Question: Here I have used a lineEdit to take the input comma separated value from user.On PushButton clicked it will write to a file().When we click ReadTable pushButton it should fill the second column of table from file. I am trying to read a text file which is comma separated and trying to fill the second column,but currently unable to do.first column is a fixed column which must not be populated from file.
Here is my code which I have tried so far.
'''
void MainWindow::writefile()
{
QString str = ui->lineEdit->text();
QString filename = "data.txt";
QFile file(filename);
file.open(QIODevice::WriteOnly|QIODevice::Text);
QTextStream out(&file);
out<<str<<endl;
file.close();
}
void MainWindow::on_pushButton_3_clicked()
{
readfilefortable();
}
void MainWindow::readfilefortable()
{
QFile file("data.txt");
if (!file.open(QIODevice::ReadOnly | QIODevice::Text))
return;
while (!file.atEnd())
{
QString line = file.readLine();
parseline(line);
}
}
void MainWindow::parseline(QString line)
{
QList< QStringList > list;
list << line.split(",");
ui->tableWidget->setRowCount(list.size());
ui->tableWidget->setColumnCount(2);
ui->tableWidget->setHorizontalHeaderLabels(QString("Field;Value").split(";"));
ui->tableWidget->setSortingEnabled( false );
QString string[5] = { "Sequence" , "Seconds" , "Cost" , "Offer" , "Promotion" };
for( int i = 4 ; i >= 0 ; --i )
{
ui->tableWidget->insertRow( 0 );
ui->tableWidget->setItem( 0 , 0 , new QTableWidgetItem( string[i] ) );
}
ui->tableWidget->setSortingEnabled( true );
}
'''

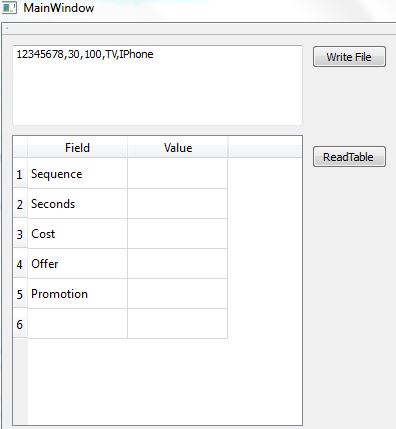
Answer: There are some things to consider. You should check the file.open() even when you write the file so:
'''
QFile file( filename );
if ( file.open( QIODevice::WriteOnly | QIODevice::Text ) )
{
QTextStream out( &file );
out << str << endl;
file.close();
}
'''
I think it would also be easier to just use the write( ... ) function of the QFile class. But this was not part of the question.
There are two main problems in your code I think. You wrote this:
'''
QList< QStringList > list;
list << line.split( "," );
'''
but you need only this:
'''
QStringList list = line.split( "," );
'''
You need only a list of strings, not a list of a list of strings.
The second and your main problem is that you never tried to fill up the second column with any data. You just filled up the first column. Also it would be easier to fill up the first column with this code:
'''
QStringList firstColumn = QStringList() << "Sequence" << "Seconds" << "Cost" << "Offer" << "Promotion";
for ( int i = 0; i < firstColumn.size(); ++i )
{
ui->tableWidget->setItem( i, 0, new QTableWidgetItem( firstColumn[ i ] ) );
}
'''
And fill up the second column in same way.
You can also fill up the horizontal headers like this. You don't need to create a string and split it.
'''
ui->tableWidget->setHorizontalHeaderLabels( QStringList() << "Field" << "Value" );
'''
UPDATE:
You can update the second column with your data fomr the file with this.
'''
for ( int i = 0; i < listFromFile.size(); ++i )
{
ui->tableWidget->setItem( i, 1, new QTableWidgetItem( listFromFile[ i ] ) );
}
'''
1 is for the second column in your table widget. listFromFile is the variable list in your code.